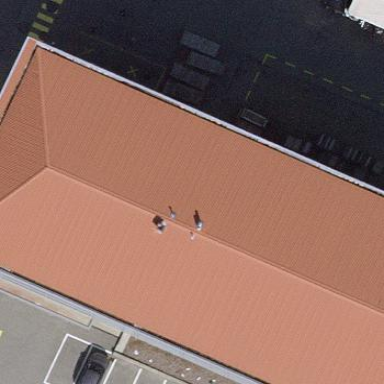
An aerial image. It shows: Office building.